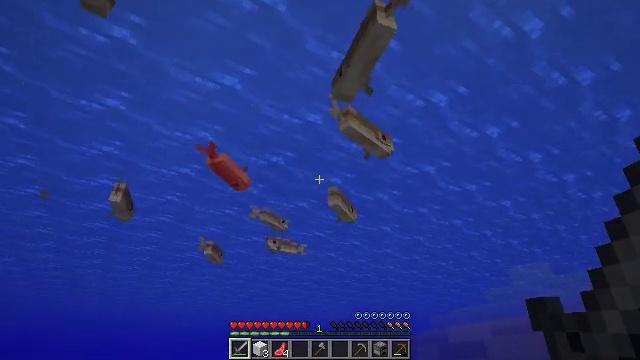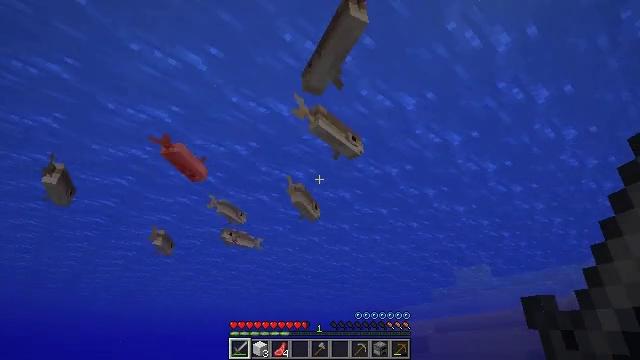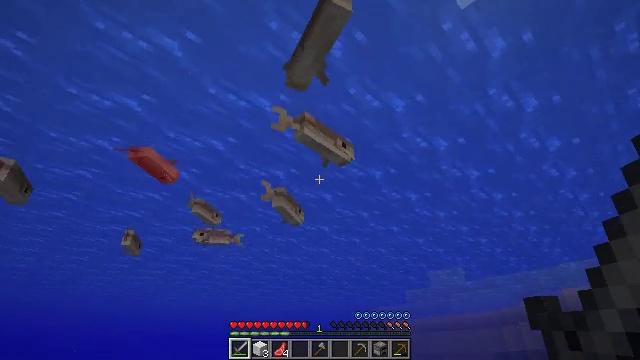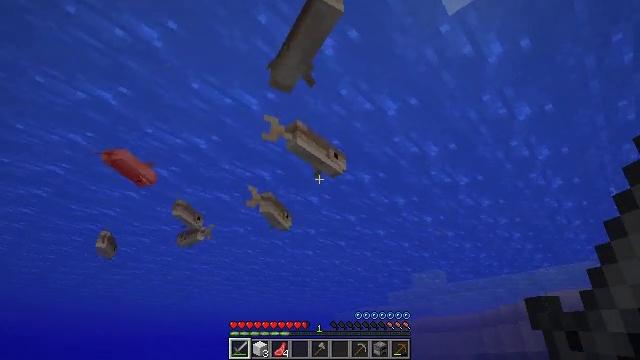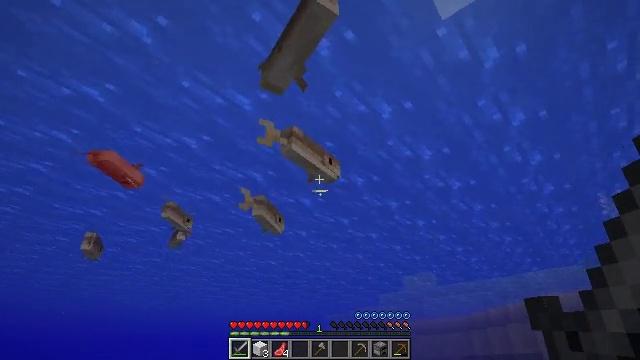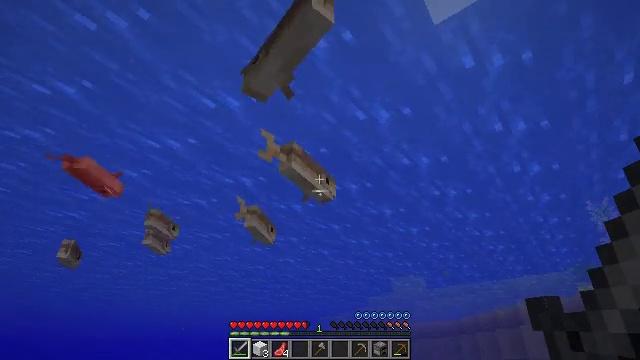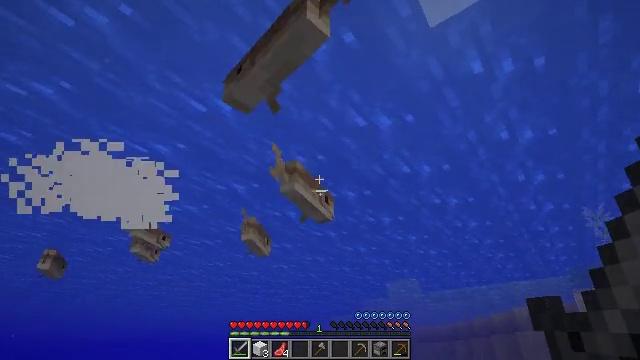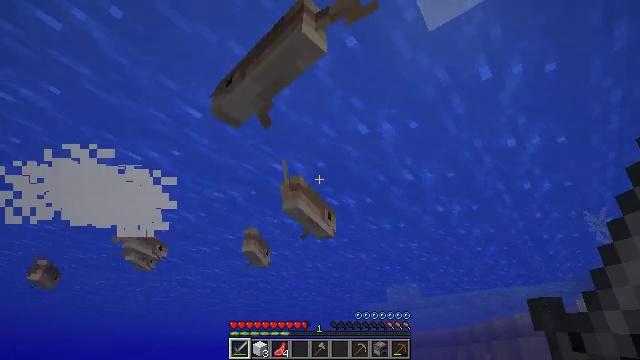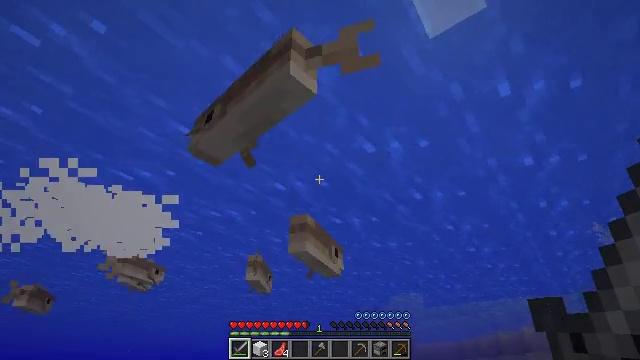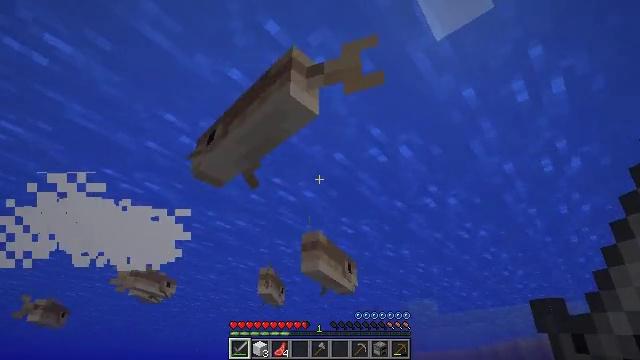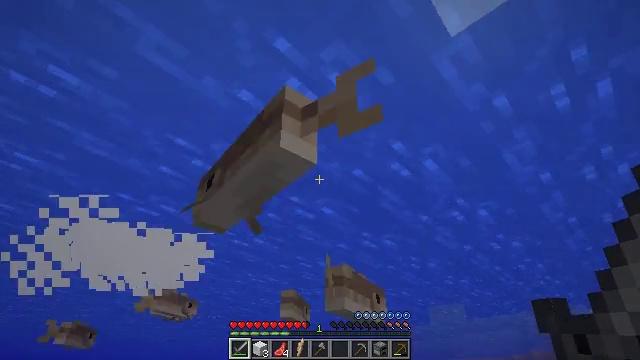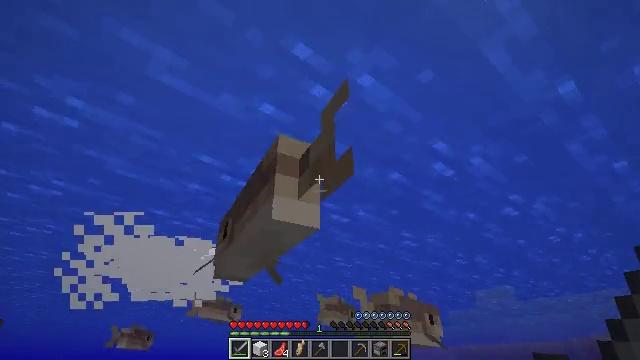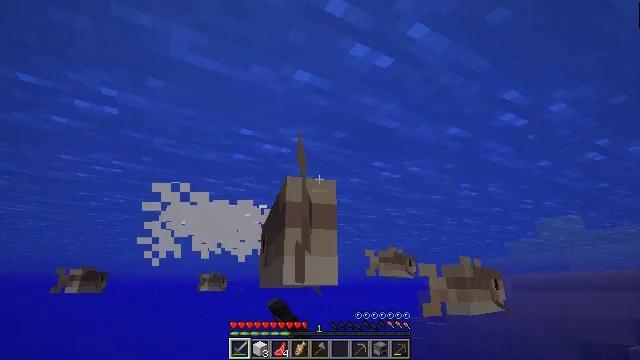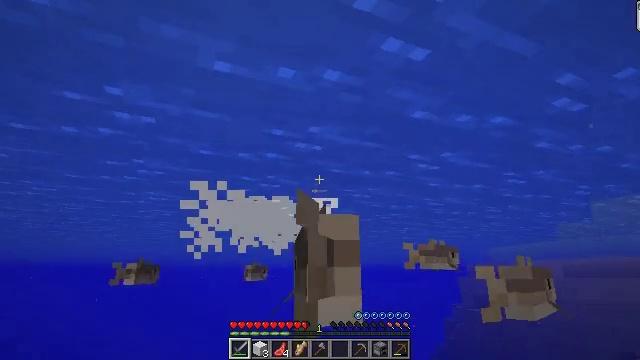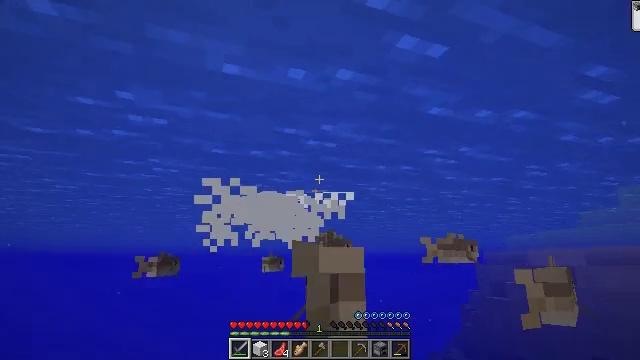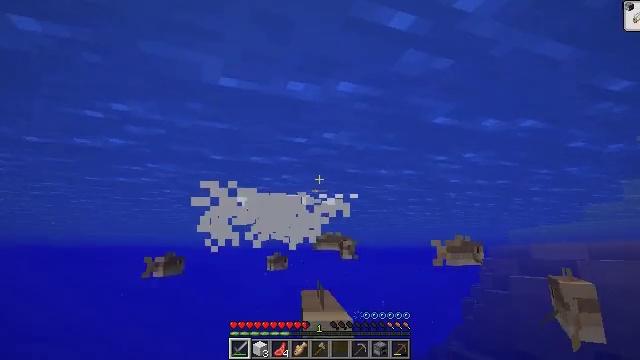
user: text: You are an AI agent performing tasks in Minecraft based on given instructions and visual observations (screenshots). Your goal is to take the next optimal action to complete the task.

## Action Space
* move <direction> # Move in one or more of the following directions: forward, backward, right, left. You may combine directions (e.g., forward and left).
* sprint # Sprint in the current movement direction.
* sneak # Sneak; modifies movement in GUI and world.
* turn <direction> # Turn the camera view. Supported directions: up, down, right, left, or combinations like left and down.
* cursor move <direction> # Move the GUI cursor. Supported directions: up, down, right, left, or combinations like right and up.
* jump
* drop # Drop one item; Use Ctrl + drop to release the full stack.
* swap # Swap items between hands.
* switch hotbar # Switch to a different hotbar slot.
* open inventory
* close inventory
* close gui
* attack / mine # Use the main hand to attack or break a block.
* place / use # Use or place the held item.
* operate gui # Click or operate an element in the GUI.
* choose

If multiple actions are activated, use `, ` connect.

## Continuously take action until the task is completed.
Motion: motion action
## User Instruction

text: Hunt fish.
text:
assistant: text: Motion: move forward, turn right, jump
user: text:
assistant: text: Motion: move forward, turn right, jump
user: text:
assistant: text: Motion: move forward, turn right, jump
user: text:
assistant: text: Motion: move forward, turn right, jump
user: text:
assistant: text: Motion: move forward, turn right, jump
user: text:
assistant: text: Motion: move forward, turn right, jump
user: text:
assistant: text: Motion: jump
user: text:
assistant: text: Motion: turn up, jump
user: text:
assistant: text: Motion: turn left, jump
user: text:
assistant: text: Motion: turn left, jump
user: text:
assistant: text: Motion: turn left and down, attack / mine, jump
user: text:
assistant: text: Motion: turn left and down, attack / mine, jump
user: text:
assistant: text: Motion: turn left and down, attack / mine
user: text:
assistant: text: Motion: turn left and down
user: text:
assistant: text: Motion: turn down
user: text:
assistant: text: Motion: no_op
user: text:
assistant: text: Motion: move forward, turn down
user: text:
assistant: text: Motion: move forward, turn right and down
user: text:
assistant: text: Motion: move forward, turn down
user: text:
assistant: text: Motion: move forward, turn down
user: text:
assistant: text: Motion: move forward
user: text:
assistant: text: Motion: move forward
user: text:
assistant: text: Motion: move forward
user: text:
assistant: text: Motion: move forward, turn right
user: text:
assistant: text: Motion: move forward, turn right
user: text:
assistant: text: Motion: move forward, turn right
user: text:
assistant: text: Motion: move forward
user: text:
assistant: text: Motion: move forward
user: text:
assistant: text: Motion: move forward, turn right
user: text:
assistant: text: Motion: move forward, turn right